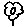
Label: flower